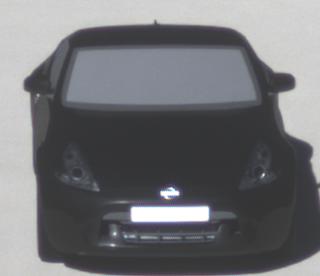
Make: Nissan
Model: 370Z Coupé
Detailed model: 370Z (Z34) Coupé
Model produced from: 2009/12
Model produced until: 2013/03
Doors: 3
Color: black
Road condition: dry road
Daytime: midday
Contrast: high contrast